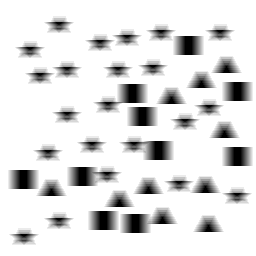
Squares: 10
Triangles: 10
Stars: 22
Total shapes: 42